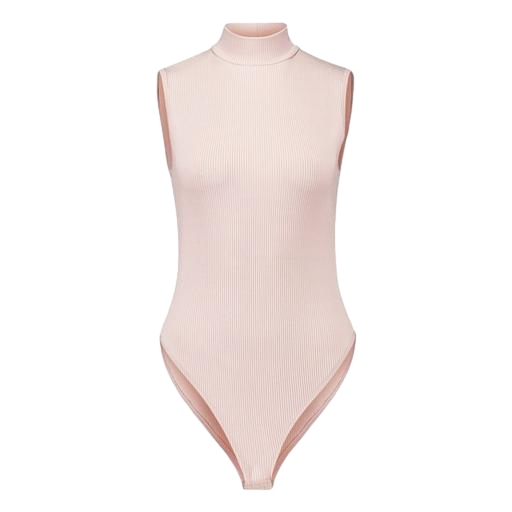
pink rib tank, pink women's liane vest, high-neck top, white background